Interaction volume radius: 5 \u00c5
Interaction volume height: 35 \u00c5
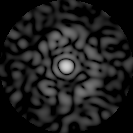
Disorder parameter: 0.817